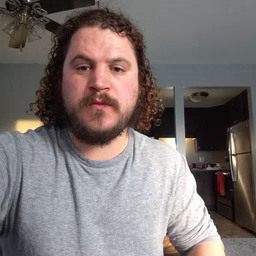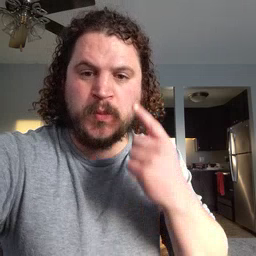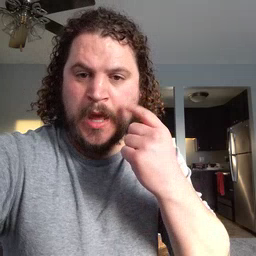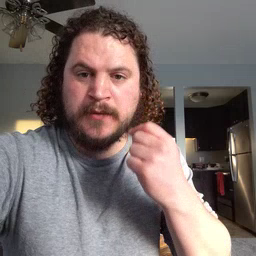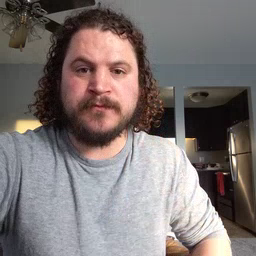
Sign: cry